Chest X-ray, PA view. Patient: 48 years old, sex M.
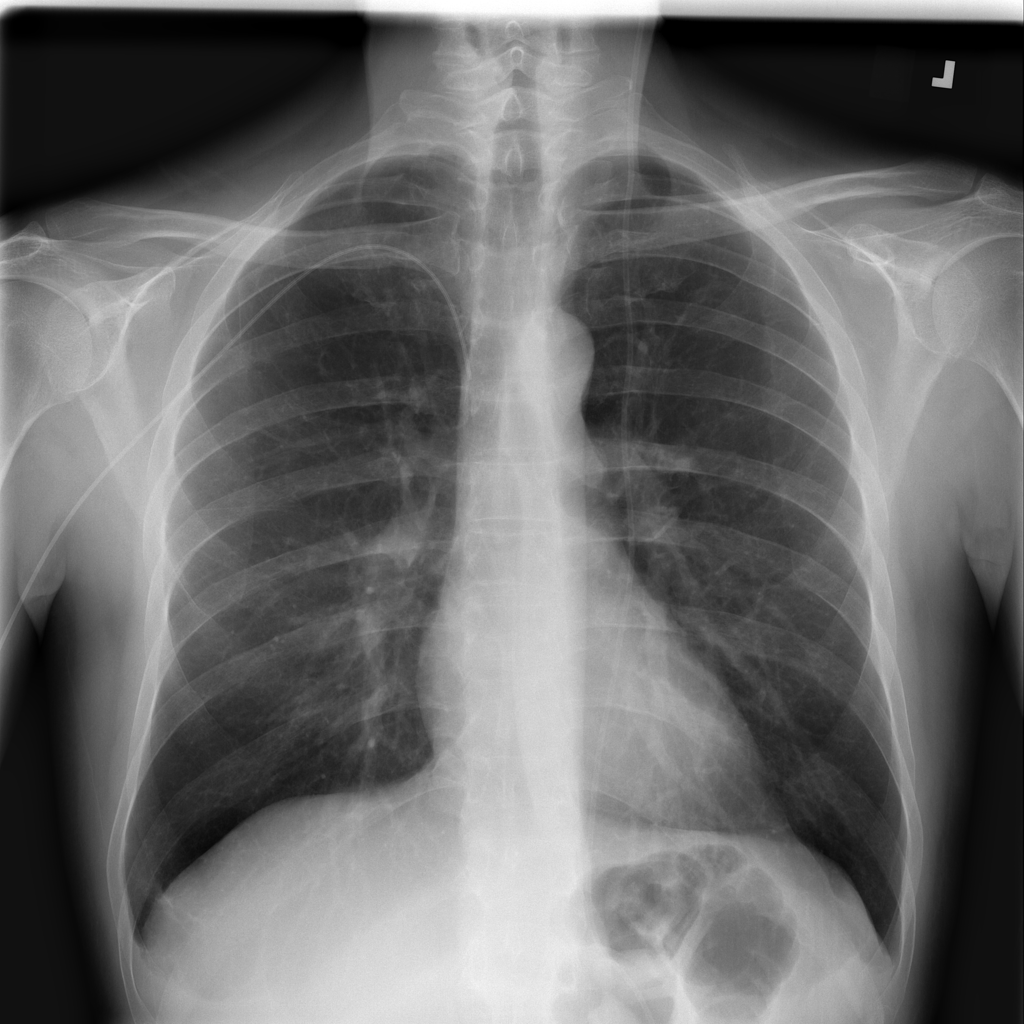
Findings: No Finding